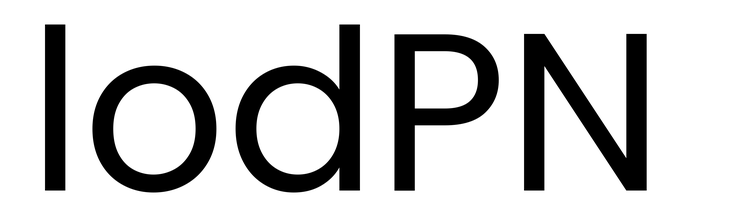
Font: Poppins-Regular